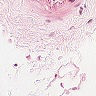
Metastatic tissue present: no